Question: Assume I have good correspondences between two images and attempt to recover the camera motion between them.
I can use OpenCV 3's new facilities for this, like this:
'''
Mat E = findEssentialMat(imgpts1, imgpts2, focal, principalPoint, RANSAC, 0.999, 1, mask);
int inliers = recoverPose(E, imgpts1, imgpts2, R, t, focal, principalPoint, mask);
Mat mtxR, mtxQ;
Mat Qx, Qy, Qz;
Vec3d angles = RQDecomp3x3(R, mtxR, mtxQ, Qx, Qy, Qz);
cout << "Translation: " << t.t() << endl;
cout << "Euler angles [x y z] in degrees: " << angles.t() << endl;
'''
Now, I have trouble wrapping my head around what 'R' and 't' actually mean. Are they the transform needed to map coordinates from camera space 1 to camera space two, as in 'p_2 = R * p_1 + t'?
Consider this example, with ground-truth manually labeled correspondences

The output I get is this:
'''
Translation: [-0.9661243151855488, -0.04921320381132761, 0.253341406362796]
Euler angles [x y z] in degrees: [9.780449804801876, 46.49315494782735, 15.66510133665445]
'''
I try to match this to what I see in the image and come up with the interpretation, that '[-0.96,-0.04,0.25]' tells me, I have moved to the right, as the coordinates have moved along the negative x-Axis, but it would also tell me, I have moved further away, as the coordinates have moved along the positive z-Axis.
I have also rotated the camera around the y-Axis (to the left, which I think would be a counter-clockwise rotation around the negative y-Axis because in OpenCV, the y-Axis points downwards, does it not?)
Is my interpretation correct and if no, what is the correct one?
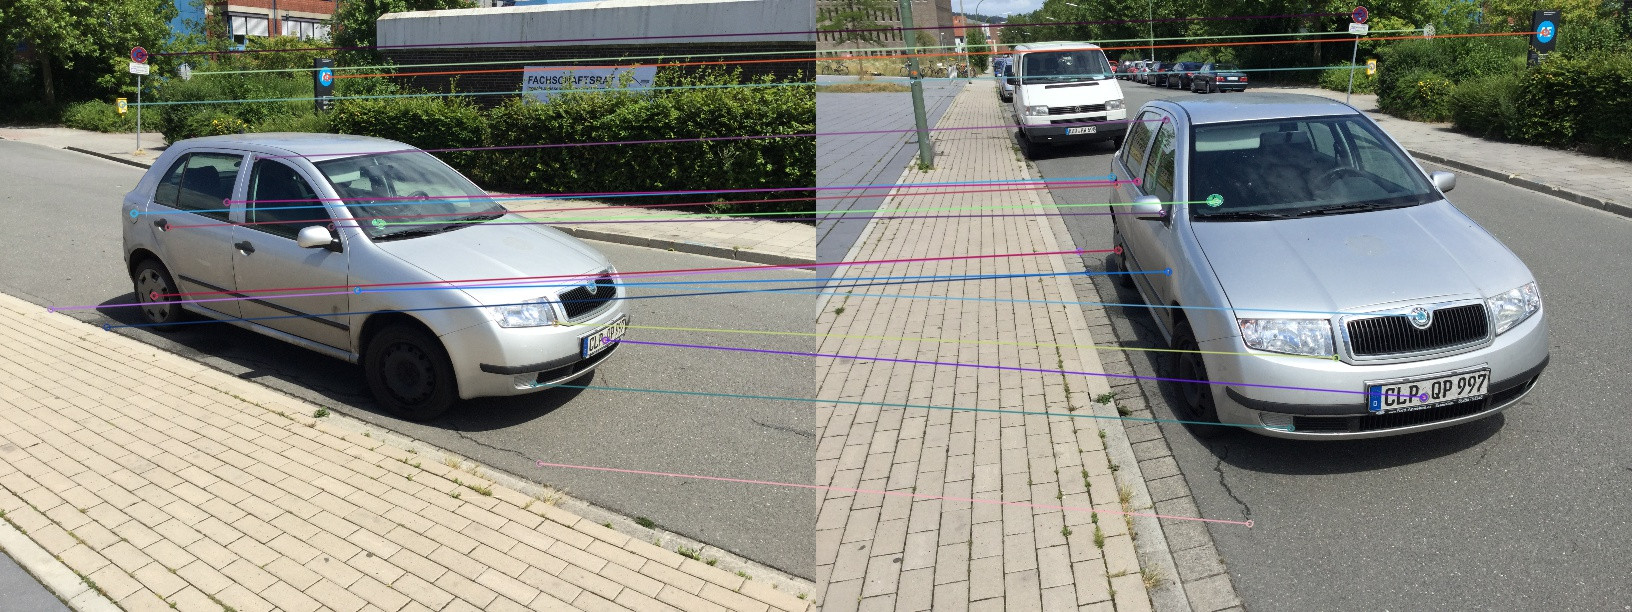
Answer: It turns out my interpretation is correct, the relation 'p2 = R * p1 + t' does indeed hold. One can verify this by using 'cv::triangulatePoints()' and 'cv::convertPointsFromHomogeneous' to obtain 3D coordinates from corresponding points (relative to camera 1) and then applying the above equation. Multiplication with camera 2's camera matrix then yields the 'p2' image coordinates.